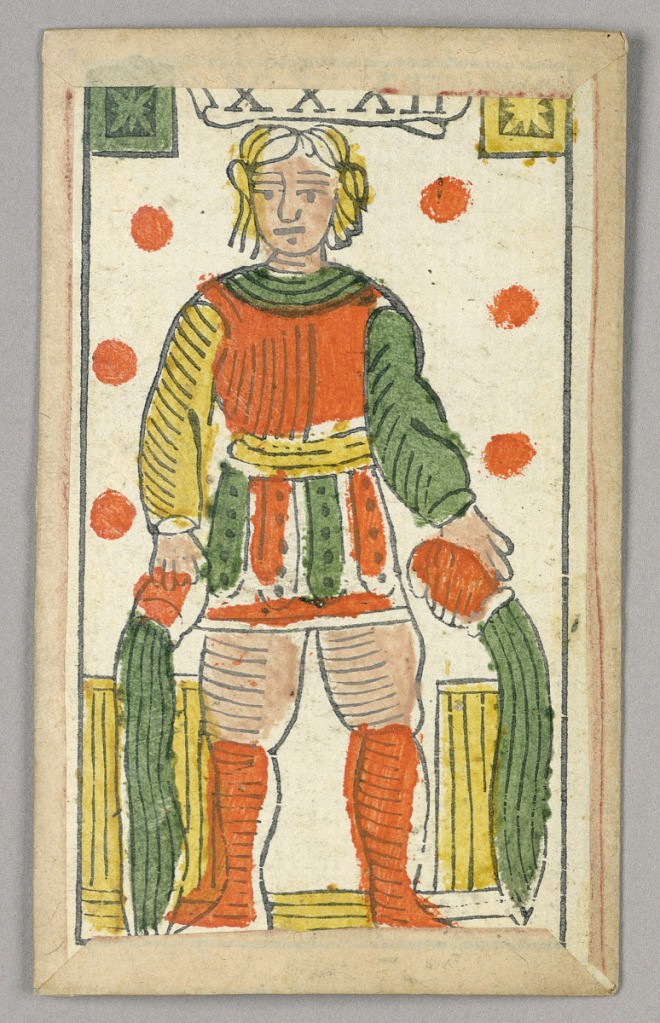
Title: Minchiate (Tarot) Playing Card
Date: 17th century
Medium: Stencil-colored woodblock print
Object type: Playing card
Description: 1909-22-1-1/35: Partial set of Italian Minchiate playing cards50;     1909-22-1-32: Part of a set of Italian Minchiate playing cards.50